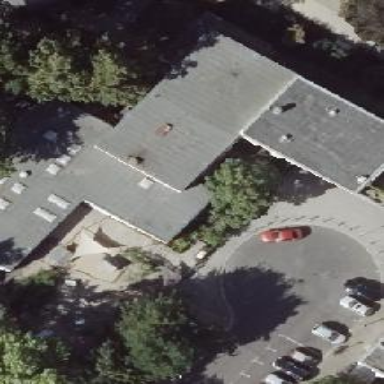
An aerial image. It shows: School building.